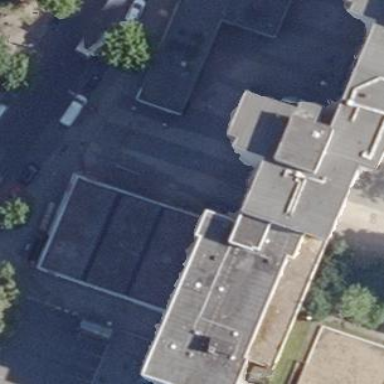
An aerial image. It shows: Flat-roofed supermarket building.